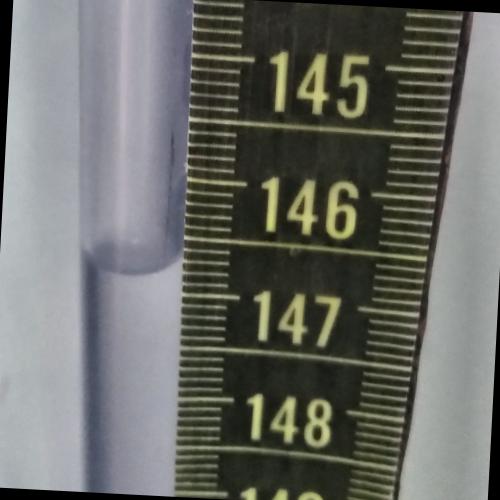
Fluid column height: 146.8 cm